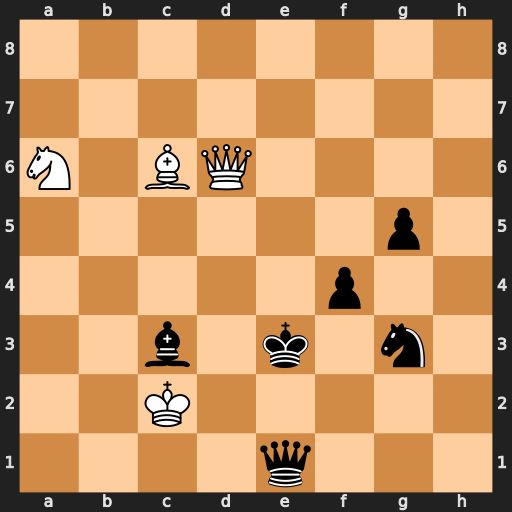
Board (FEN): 8/8/N1BQ4/6p1/5p2/2b1k1n1/2K5/4q3
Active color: w
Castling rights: -
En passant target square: -
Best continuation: Qd3+ Kf2 Qf3+ Kg1 Qg2#